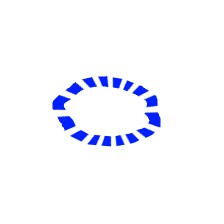
Shape: circle